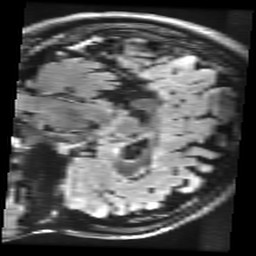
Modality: FLAIR
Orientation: sagittal
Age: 21
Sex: female
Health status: healthy
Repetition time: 12 s
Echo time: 0.09782 s